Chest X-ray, PA view. Patient: 35 years old, sex F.
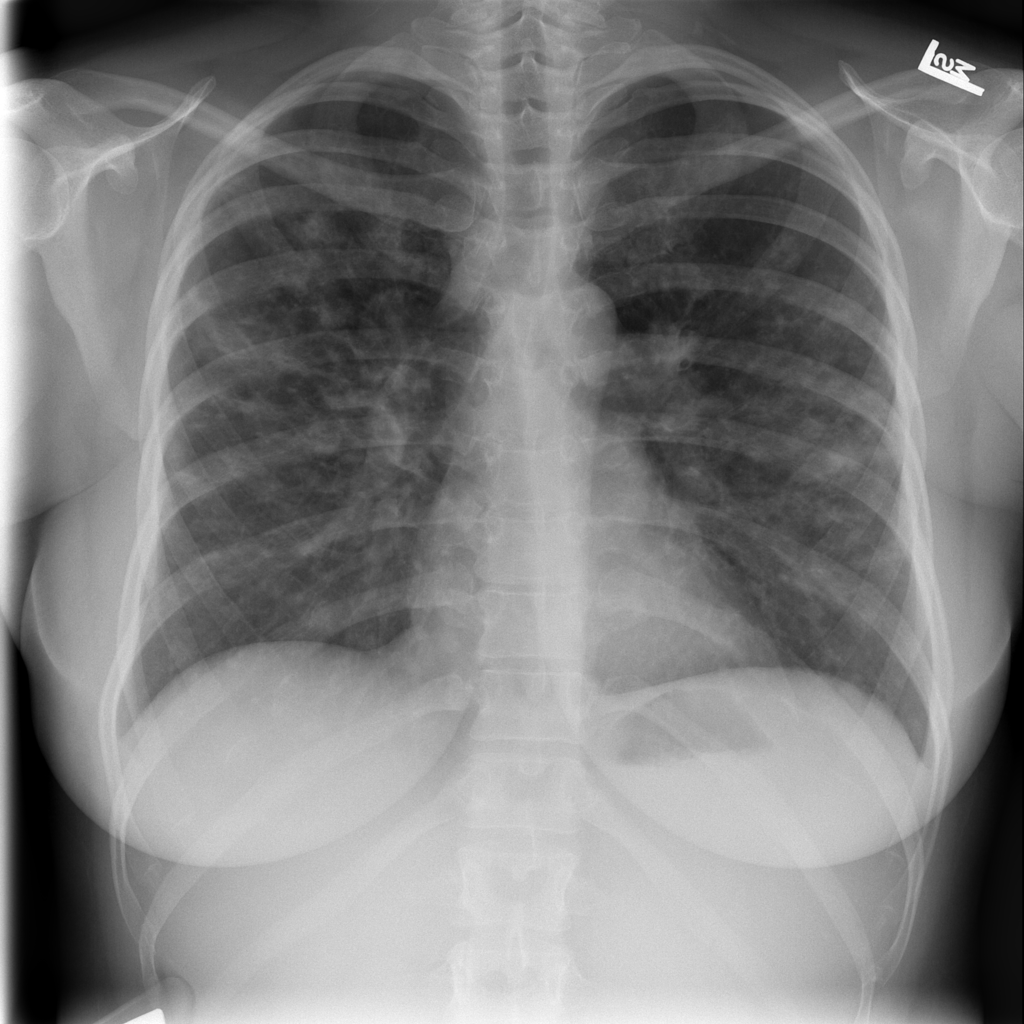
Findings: Nodule, Pleural_Thickening